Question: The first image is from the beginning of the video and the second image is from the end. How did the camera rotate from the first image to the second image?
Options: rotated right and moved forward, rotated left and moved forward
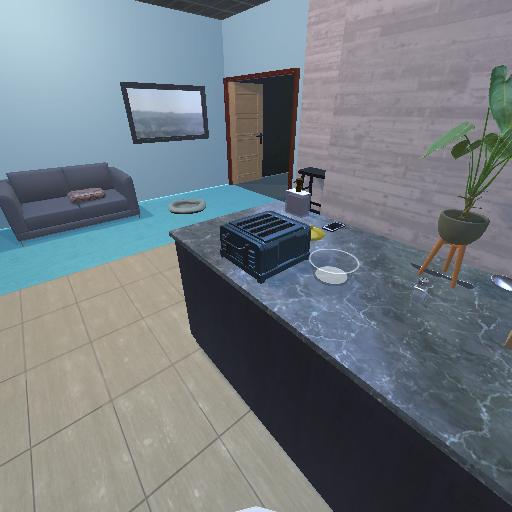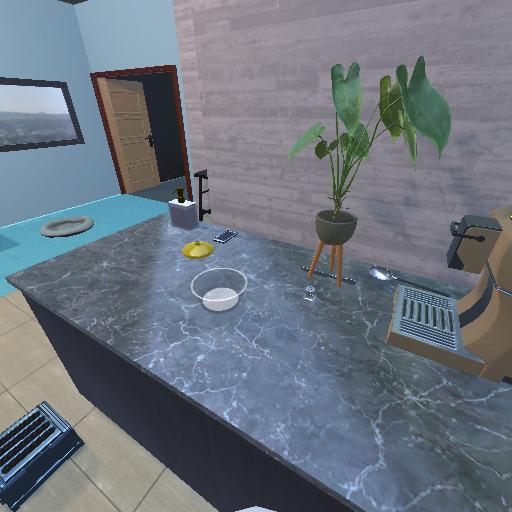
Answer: rotated right and moved forward